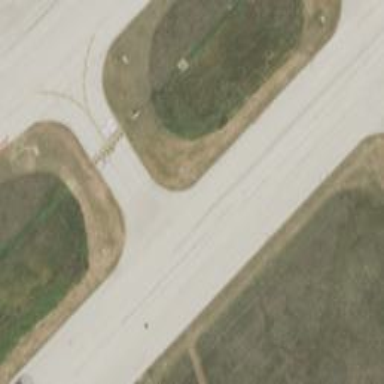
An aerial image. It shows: View of runway in airport.